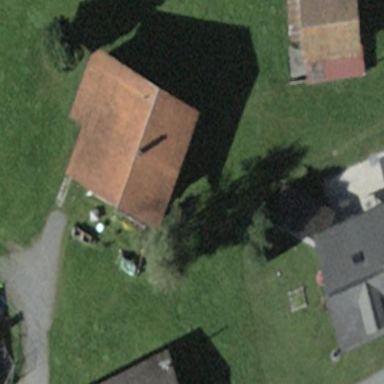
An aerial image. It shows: Building with tile roof.